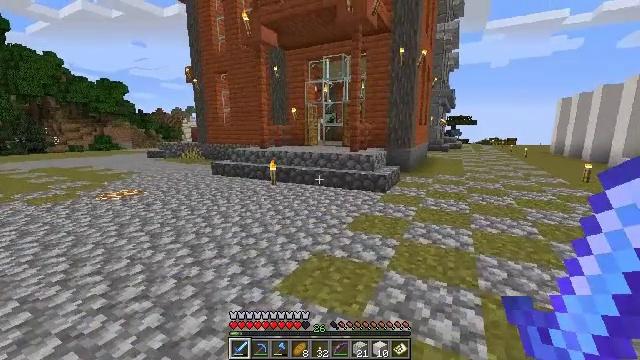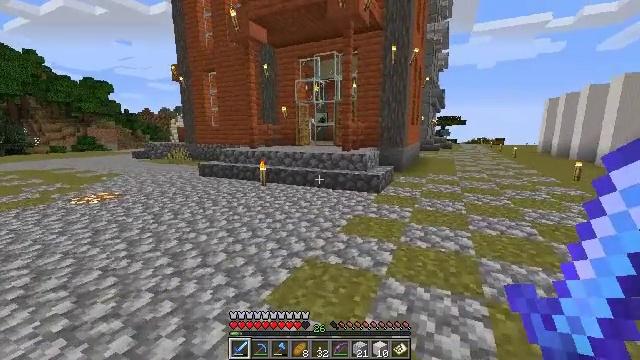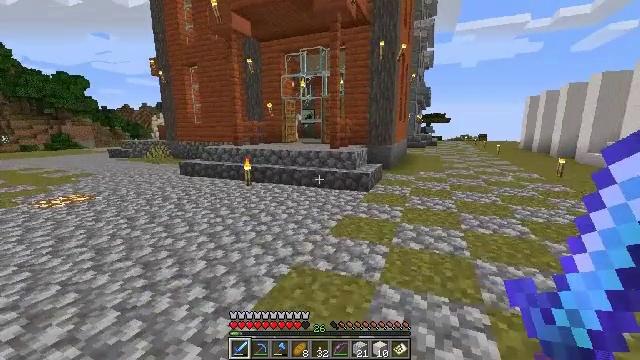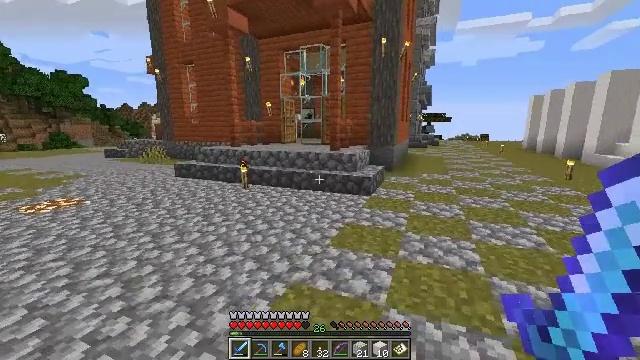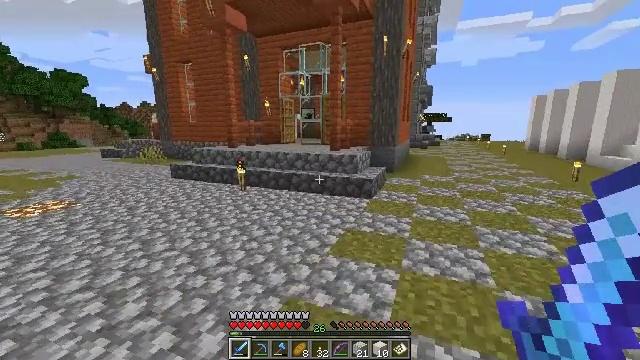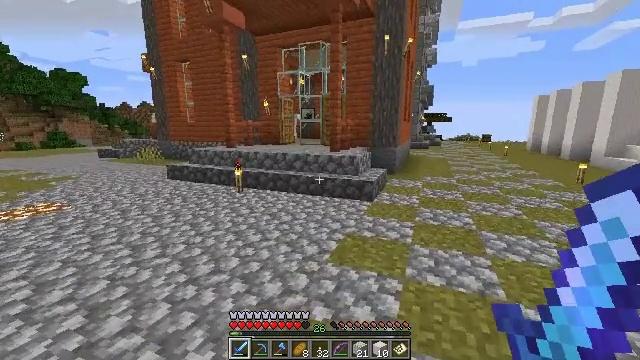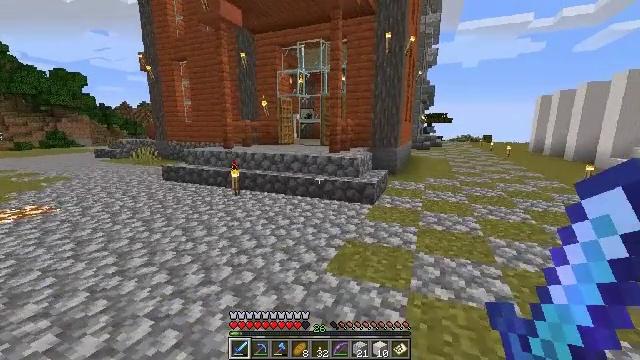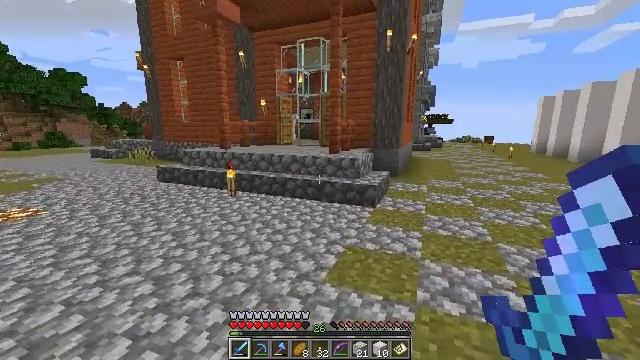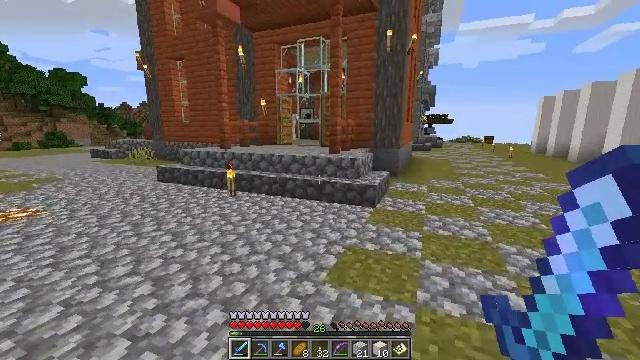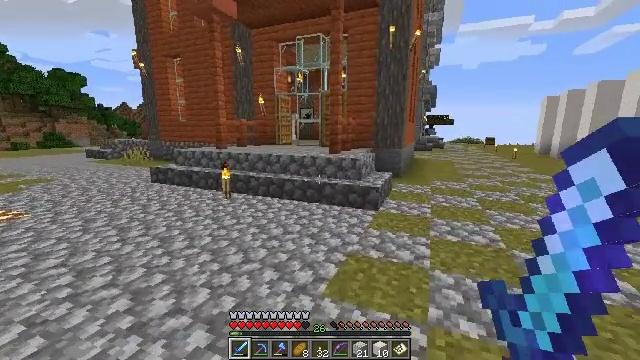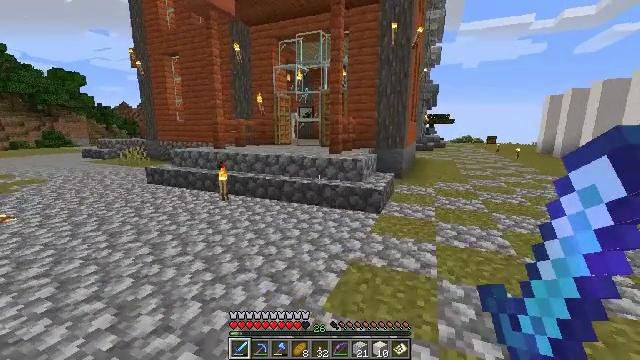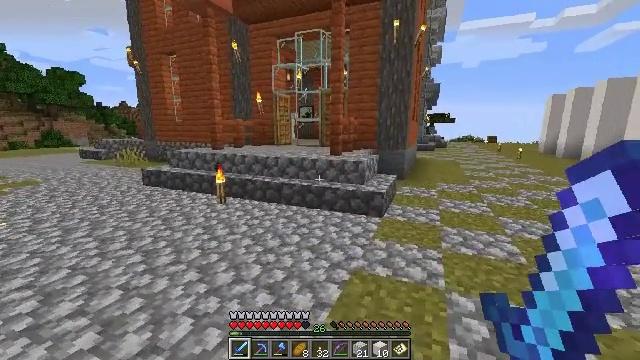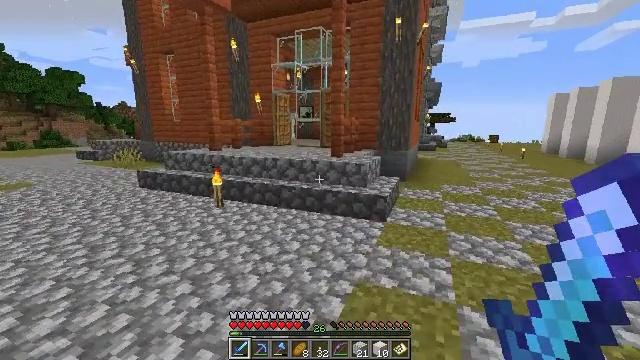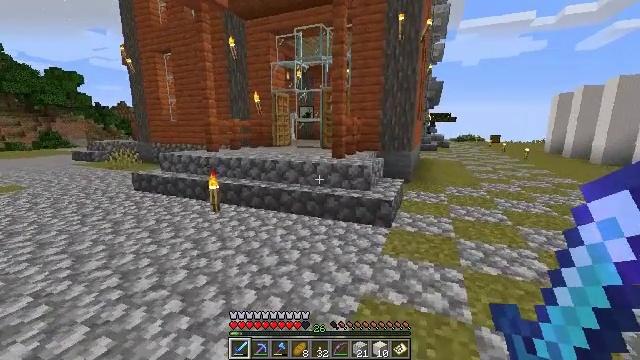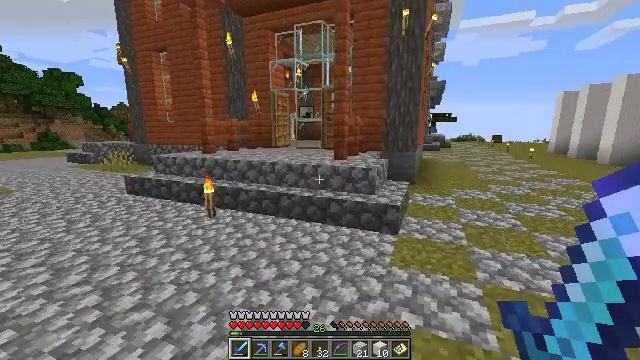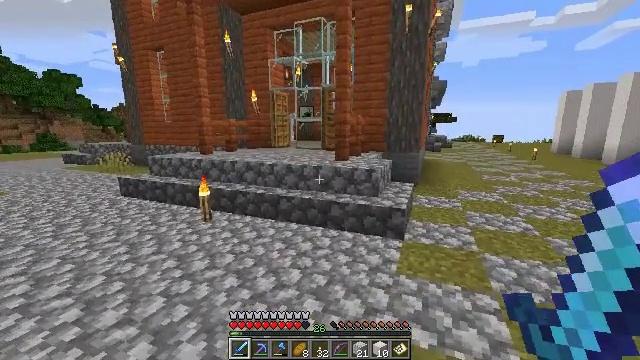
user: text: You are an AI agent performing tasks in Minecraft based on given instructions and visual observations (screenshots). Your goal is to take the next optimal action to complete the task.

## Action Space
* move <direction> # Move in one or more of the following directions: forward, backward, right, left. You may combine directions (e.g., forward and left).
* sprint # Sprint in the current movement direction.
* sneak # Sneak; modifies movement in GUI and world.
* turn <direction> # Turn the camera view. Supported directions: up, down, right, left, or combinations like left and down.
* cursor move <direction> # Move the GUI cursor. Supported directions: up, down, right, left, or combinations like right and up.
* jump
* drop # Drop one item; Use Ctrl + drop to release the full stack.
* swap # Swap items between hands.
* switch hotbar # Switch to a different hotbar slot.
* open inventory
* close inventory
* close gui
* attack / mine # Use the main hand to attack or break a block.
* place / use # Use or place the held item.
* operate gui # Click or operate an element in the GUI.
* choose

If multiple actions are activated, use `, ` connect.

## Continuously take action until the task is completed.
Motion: motion action
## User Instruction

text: Attack the quartz pillar to collect it.
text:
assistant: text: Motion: move forward, turn right
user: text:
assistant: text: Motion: move forward, turn right
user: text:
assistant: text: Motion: move forward
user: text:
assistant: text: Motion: move forward
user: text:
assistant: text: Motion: move forward
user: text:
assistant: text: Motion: move forward
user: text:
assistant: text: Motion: move forward
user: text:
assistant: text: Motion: move forward
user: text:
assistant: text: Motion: move forward
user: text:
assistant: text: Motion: move forward
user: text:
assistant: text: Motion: move forward
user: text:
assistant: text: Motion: move forward
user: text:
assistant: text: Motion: move forward
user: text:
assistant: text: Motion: move forward
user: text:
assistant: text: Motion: move forward
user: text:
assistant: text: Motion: move forward
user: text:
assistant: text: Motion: move forward
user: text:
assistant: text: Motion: move forward
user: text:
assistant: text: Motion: move forward
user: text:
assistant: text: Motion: move forward
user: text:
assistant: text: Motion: move forward
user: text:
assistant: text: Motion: move forward
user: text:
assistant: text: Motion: move forward
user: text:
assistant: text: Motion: move forward
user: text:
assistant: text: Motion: move forward
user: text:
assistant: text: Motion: move forward
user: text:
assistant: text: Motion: move forward
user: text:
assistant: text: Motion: move forward
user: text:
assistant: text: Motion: move forward
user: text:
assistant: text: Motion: move forward, turn left